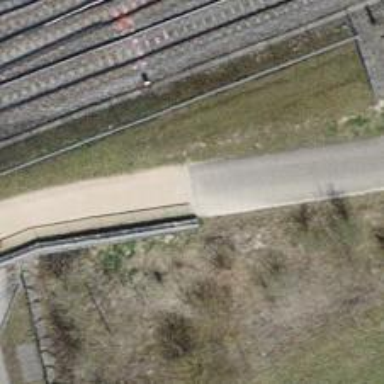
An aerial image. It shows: Track with fine gravel surface. The track type is grade 2.